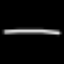
Label: line